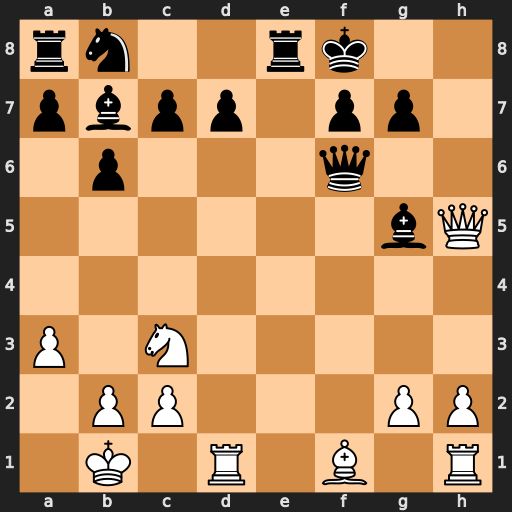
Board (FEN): rn2rk2/pbpp1pp1/1p3q2/6bQ/8/P1N5/1PP3PP/1K1R1B1R
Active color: w
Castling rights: -
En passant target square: -
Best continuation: Qh8+ Ke7 Re1+ Qe6 Rxe6+